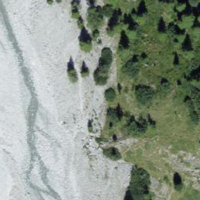
EUNIS habitat code: 31
Species observed at this site:
Erebia aethiops